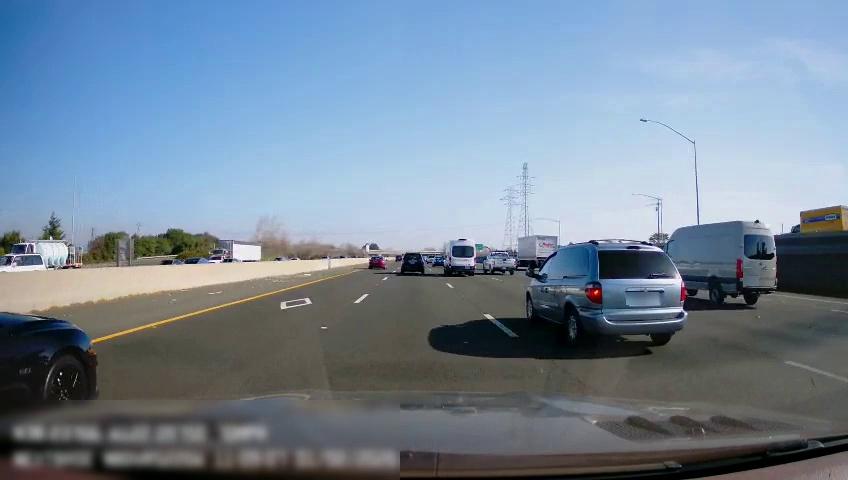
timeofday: Day
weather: Sunny
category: Drivable Space
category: Vehicles | Truck
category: Vehicles | Van
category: Vehicles | Truck
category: Vehicles | Truck
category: Vehicles | Car
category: Vehicles | Van
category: Vehicles | SUV
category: Vehicles | Van
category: Vehicles | Car
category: Vehicles | Car
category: Vehicles | Truck
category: Vehicles | Car
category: Vehicles | Truck
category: Vehicles | Car
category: Vehicles | Car
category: Vehicles | Car
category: Vehicles | Car
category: Vehicles | Car
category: Vehicles | Car
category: Lanes | Alternate Lane
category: Lanes | Current Lane
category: Lanes | Current Lane
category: Lanes | Alternate Lane
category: Lanes | Alternate Lane
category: Lanes | Alternate Lane
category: Lanes | Alternate Lane
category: Traffic | Signs